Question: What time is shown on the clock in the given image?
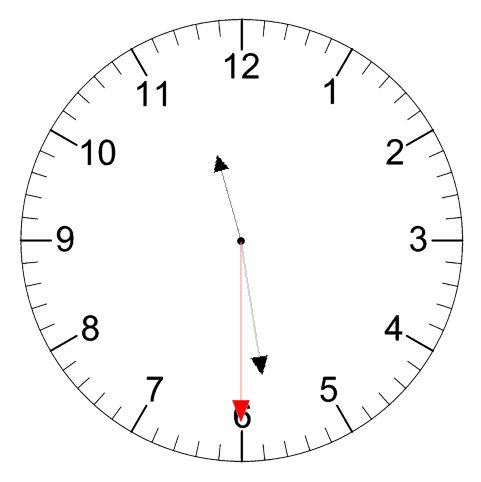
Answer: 11:28:30